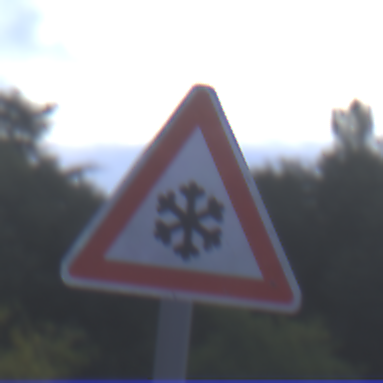
Verkehrszeichen: SchneeOderEisglaette
Umgebung: Outdoor, Suburban
Tageszeit: SunriseSunset
Wetter: PartlyCloudy
Licht: Natural
Jahreszeit: NotSpecified
Kontrast: LowContrast